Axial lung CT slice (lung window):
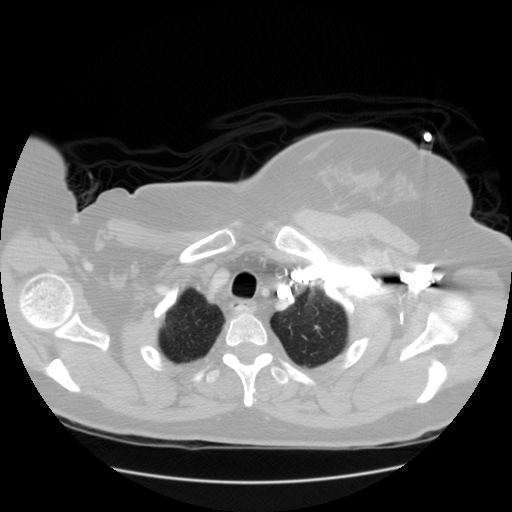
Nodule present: no